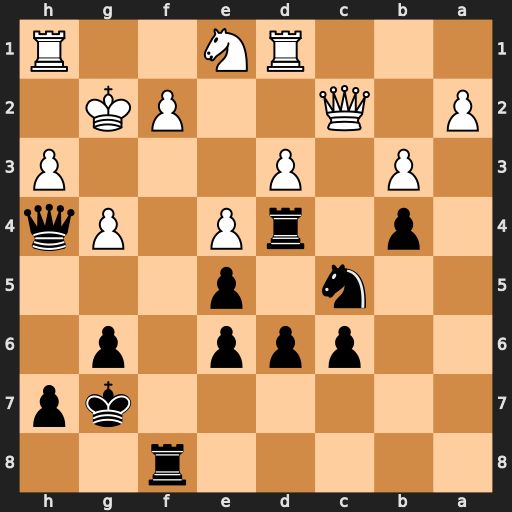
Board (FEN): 5r2/6kp/2ppp1p1/2n1p3/1p1rP1Pq/1P1P3P/P1Q2PK1/3RN2R
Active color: b
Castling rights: -
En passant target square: -
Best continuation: Nxe4 dxe4 Rxd1